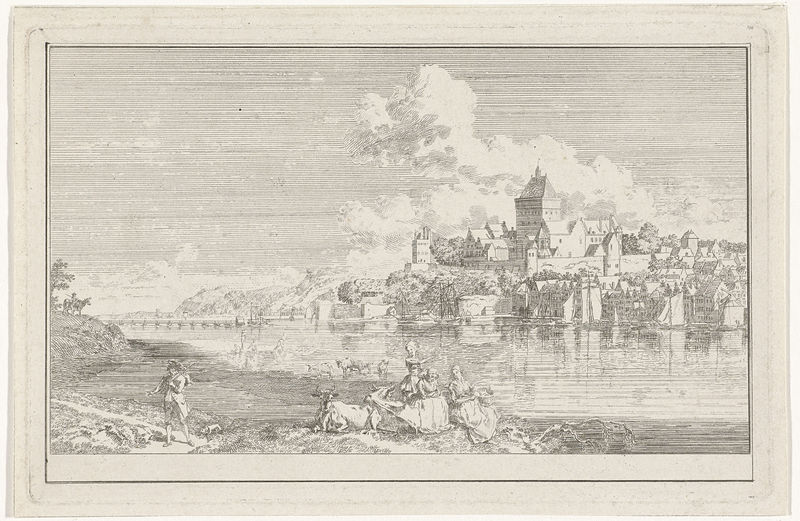
Titel: Gezicht op het Valkhof te Nijmegen
Künstler: Hendrik Hoogers
Standort: Amsterdam
Institution: Rijksmuseum
Schlagwörter: homme, ciel, eau, ville, montagne, l'eau